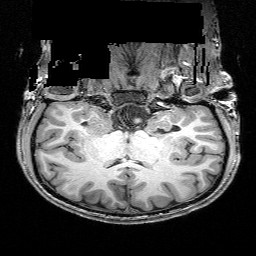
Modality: T1w
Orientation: sagittal
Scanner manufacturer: siemens
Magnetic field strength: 3 T
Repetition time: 0.02 s
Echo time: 0.005 s